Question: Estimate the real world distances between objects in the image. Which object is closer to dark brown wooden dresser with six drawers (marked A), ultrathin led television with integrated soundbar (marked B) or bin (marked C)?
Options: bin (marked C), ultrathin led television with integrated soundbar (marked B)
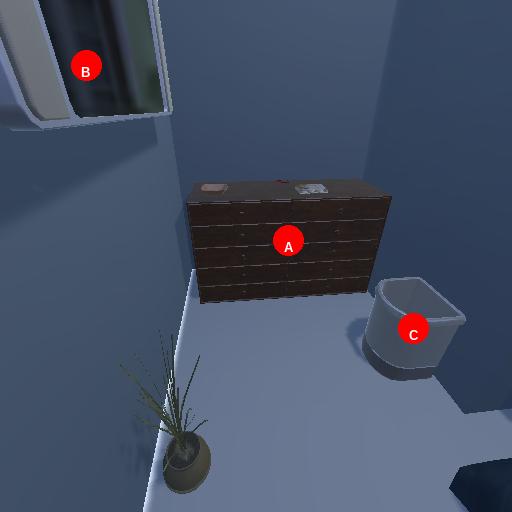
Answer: bin (marked C)